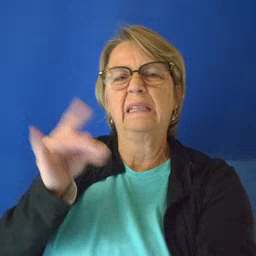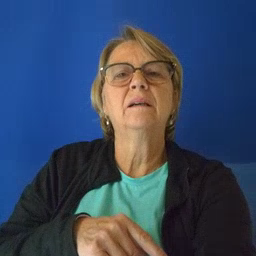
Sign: sticky